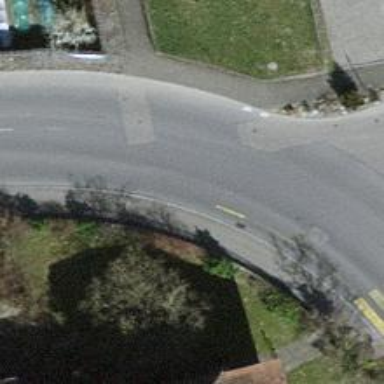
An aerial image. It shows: Tertiary road.